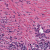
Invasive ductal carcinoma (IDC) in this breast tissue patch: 1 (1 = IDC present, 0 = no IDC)